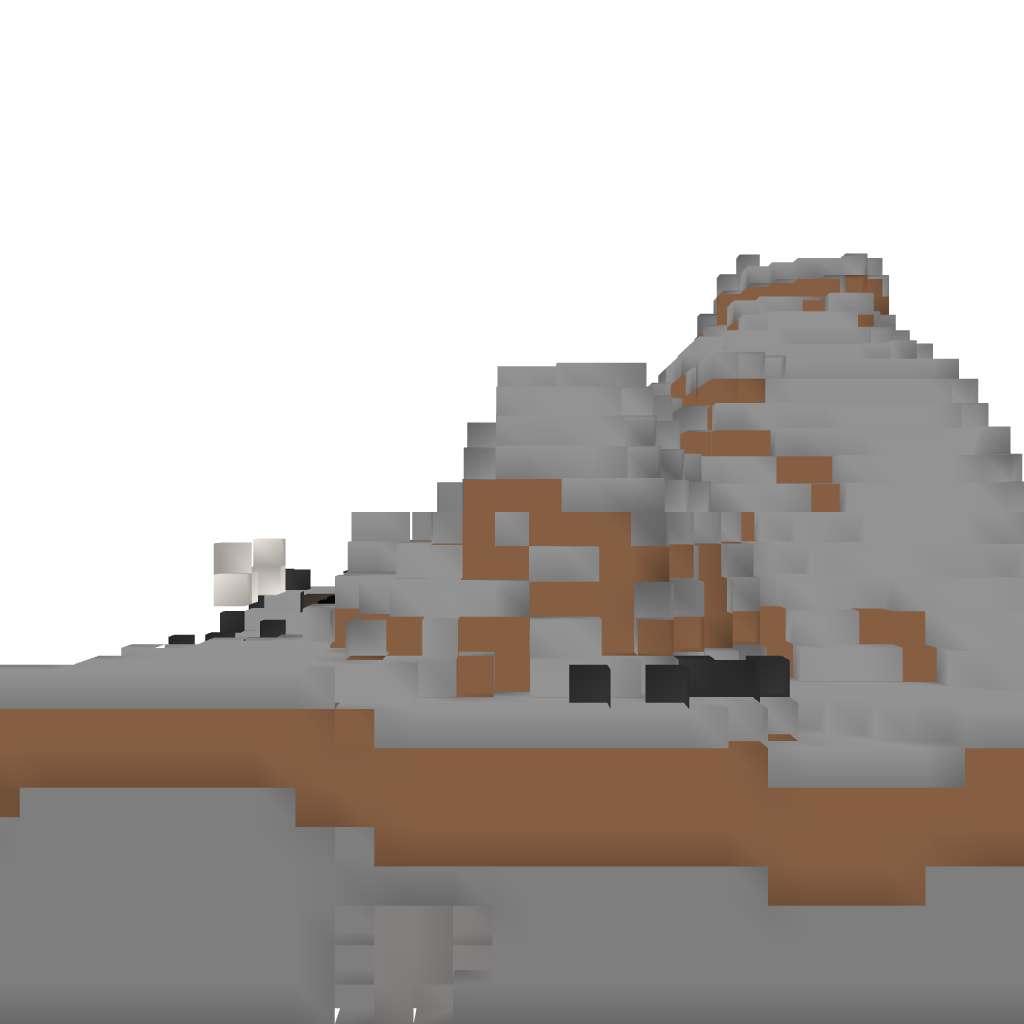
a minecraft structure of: The Quartz Labyrinth